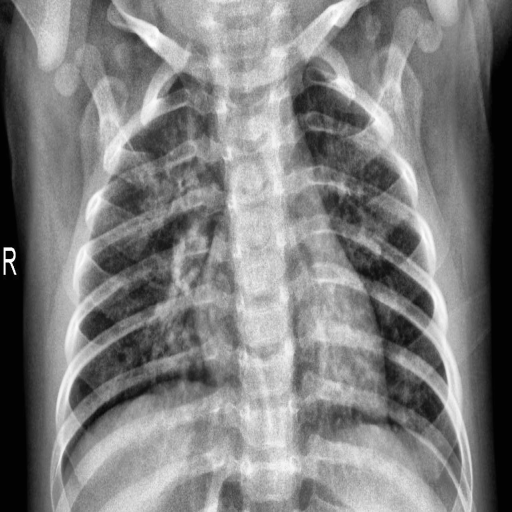
Finding: PNEUMONIA